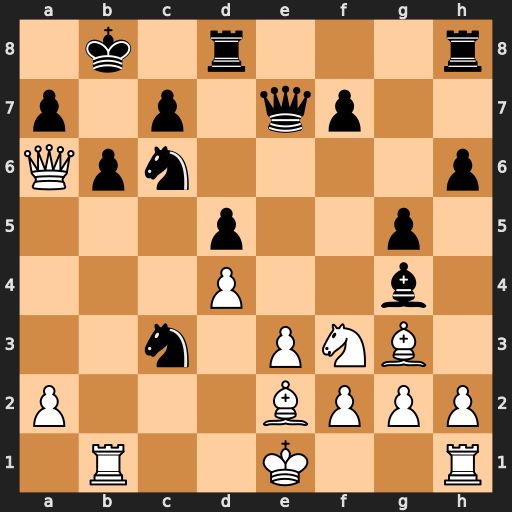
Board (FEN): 1k1r3r/p1p1qp2/Qpn4p/3p2p1/3P2b1/2n1PNB1/P3BPPP/1R2K2R
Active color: w
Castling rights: K
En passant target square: -
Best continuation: Rxb6+ axb6 Qxb6+